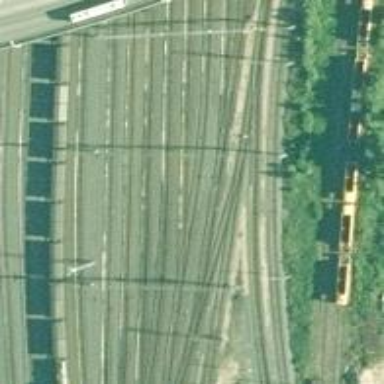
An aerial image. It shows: Railway yard with electrified contact lines.